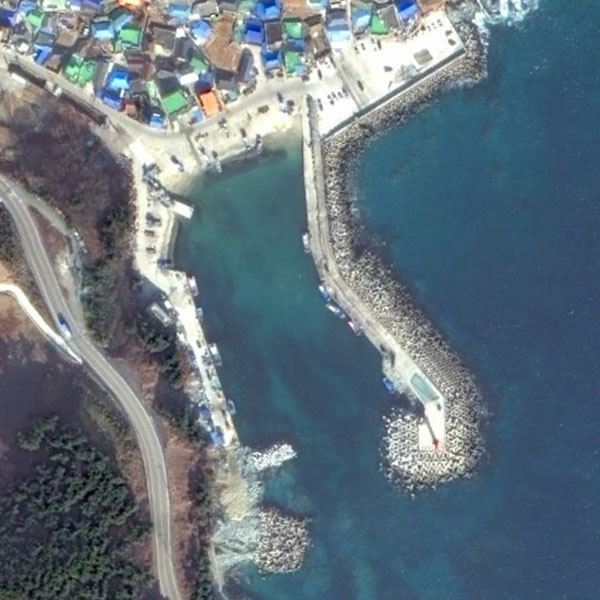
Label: Port